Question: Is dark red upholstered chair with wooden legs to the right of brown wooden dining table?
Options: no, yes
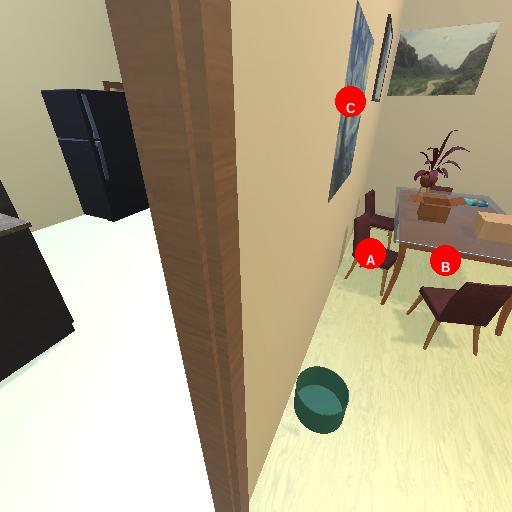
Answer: no